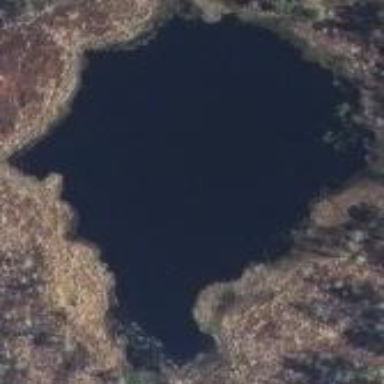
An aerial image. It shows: Pond surrounded by natural water.